Field crop: maize
Growth stage: 1
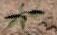
Species: atriplex